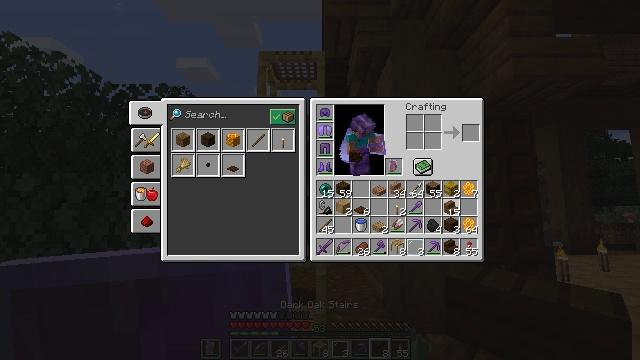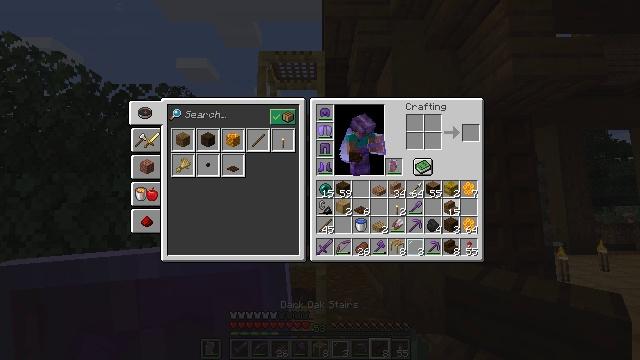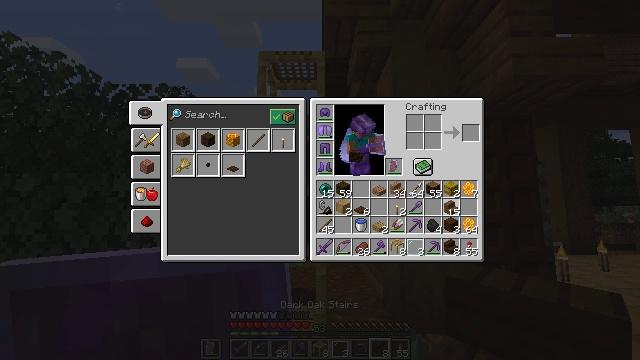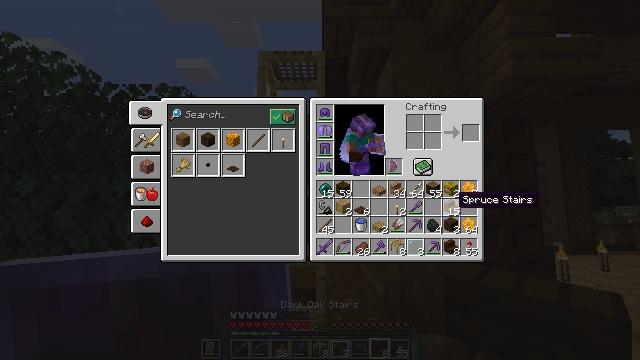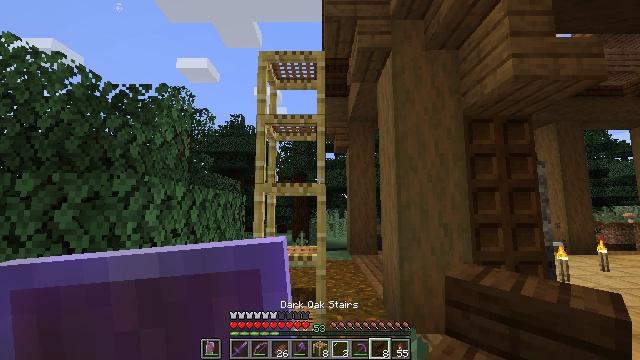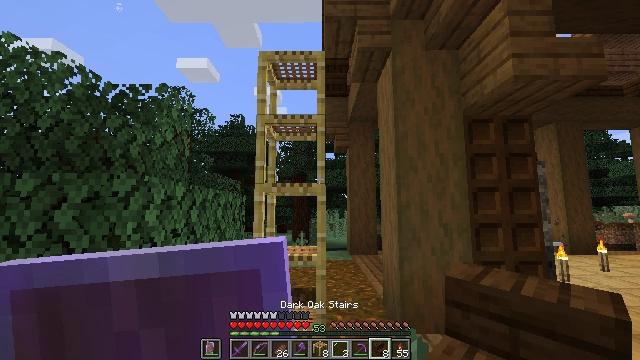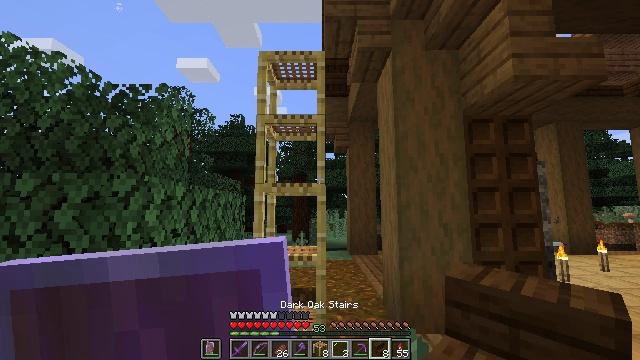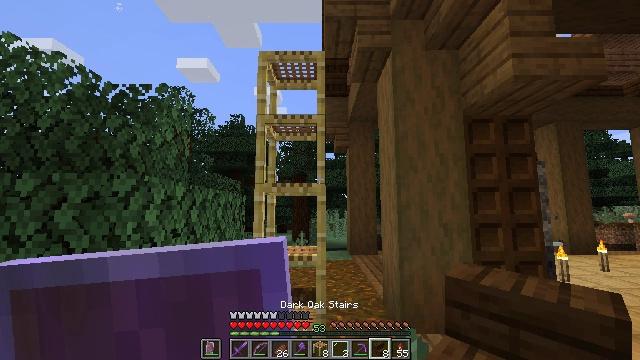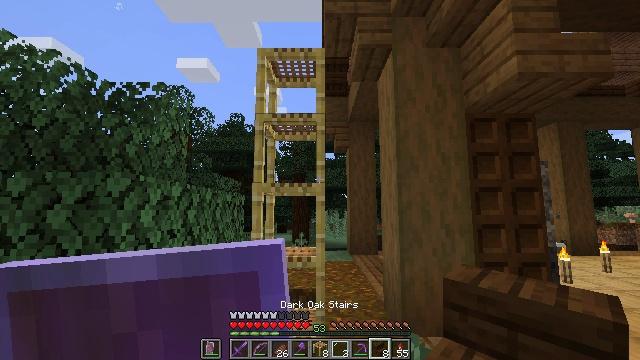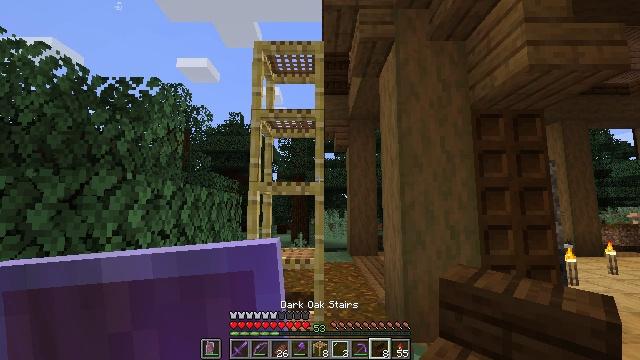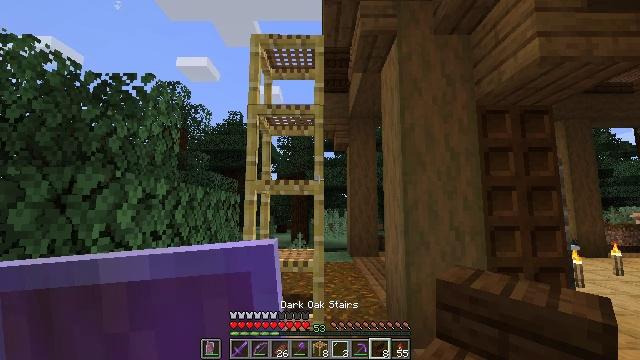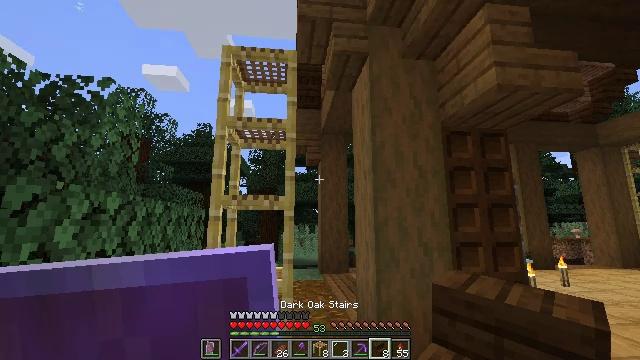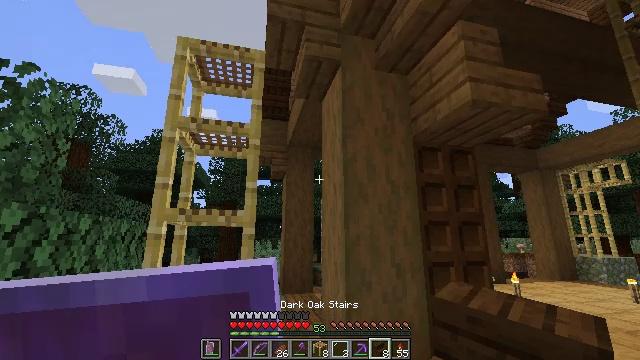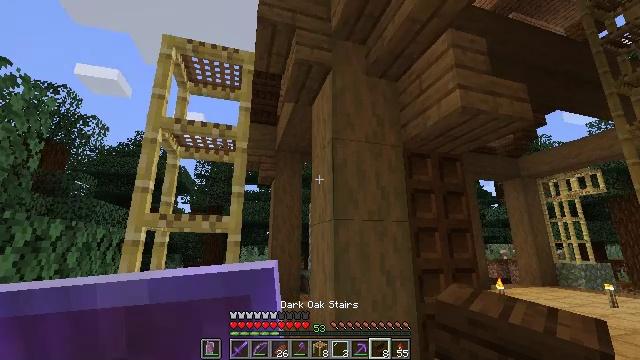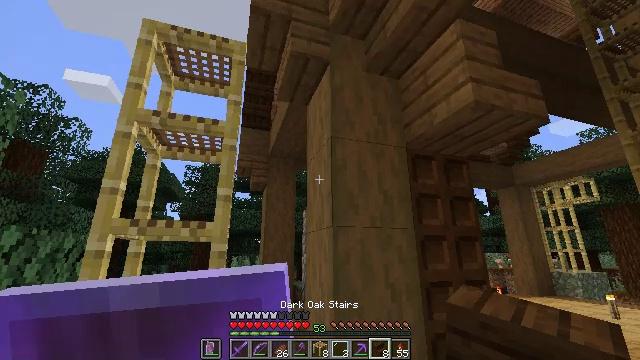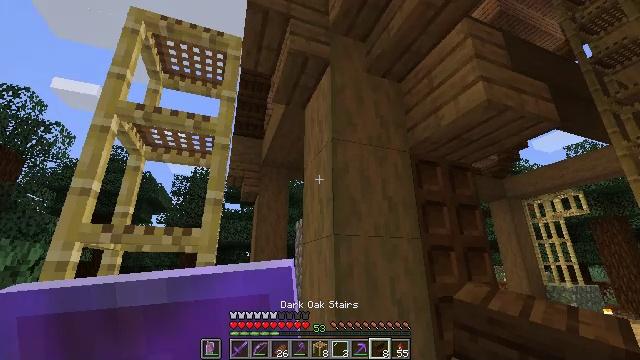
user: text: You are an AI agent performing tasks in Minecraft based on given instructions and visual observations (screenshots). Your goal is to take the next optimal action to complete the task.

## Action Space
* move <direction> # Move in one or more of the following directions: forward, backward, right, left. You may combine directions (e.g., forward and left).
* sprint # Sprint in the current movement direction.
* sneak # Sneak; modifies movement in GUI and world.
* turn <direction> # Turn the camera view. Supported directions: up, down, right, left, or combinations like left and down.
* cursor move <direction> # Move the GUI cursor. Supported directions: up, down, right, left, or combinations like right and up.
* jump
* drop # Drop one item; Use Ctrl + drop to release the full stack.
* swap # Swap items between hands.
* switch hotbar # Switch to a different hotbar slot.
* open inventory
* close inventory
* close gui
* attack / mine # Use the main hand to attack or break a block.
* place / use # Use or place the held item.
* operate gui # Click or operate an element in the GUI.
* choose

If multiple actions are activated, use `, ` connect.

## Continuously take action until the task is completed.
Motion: motion action
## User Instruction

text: Collect spruce stairs from a structure.
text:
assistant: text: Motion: attack / mine
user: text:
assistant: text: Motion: attack / mine
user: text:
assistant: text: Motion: no_op
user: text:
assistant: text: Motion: no_op
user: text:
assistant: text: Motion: no_op
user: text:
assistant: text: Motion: no_op
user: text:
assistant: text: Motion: no_op
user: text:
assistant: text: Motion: move forward
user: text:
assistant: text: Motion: move forward
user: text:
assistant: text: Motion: move forward
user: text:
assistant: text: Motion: move forward, turn right and up
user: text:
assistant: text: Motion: move forward, turn right and up
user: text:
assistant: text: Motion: move forward, turn right and up
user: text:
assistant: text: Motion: move forward, turn right and up
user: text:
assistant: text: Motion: move forward and move left, turn right and up
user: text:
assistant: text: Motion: move forward and move left, turn right and up
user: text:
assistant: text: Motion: move forward and move left, turn right and up
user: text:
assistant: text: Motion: move forward and move left, turn right and up
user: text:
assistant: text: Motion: move forward and move left
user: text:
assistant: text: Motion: move forward and move left, turn up
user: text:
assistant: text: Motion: move forward and move left, turn right and up
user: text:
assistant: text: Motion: move forward and move left, turn right and up
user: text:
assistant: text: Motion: move forward and move left, turn right and up
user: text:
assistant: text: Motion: turn right
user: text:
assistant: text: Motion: turn right and up
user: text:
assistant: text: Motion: no_op
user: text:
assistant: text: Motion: turn right and up
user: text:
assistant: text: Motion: turn right
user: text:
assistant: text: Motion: turn right and up
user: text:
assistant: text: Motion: turn right and up